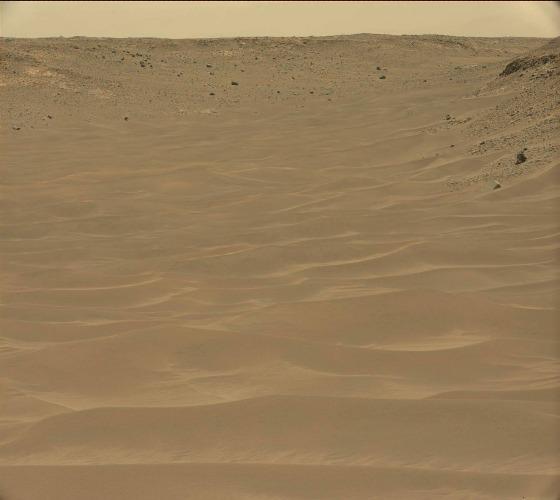
Terrain classes present: Gravel / Sand / Soil, Rock, Sky / Distant Mountains